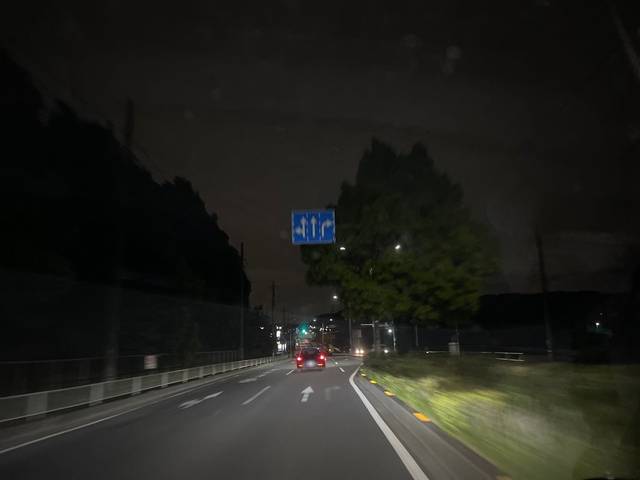
Region: Japan
Coordinates: 35.844, 139.367